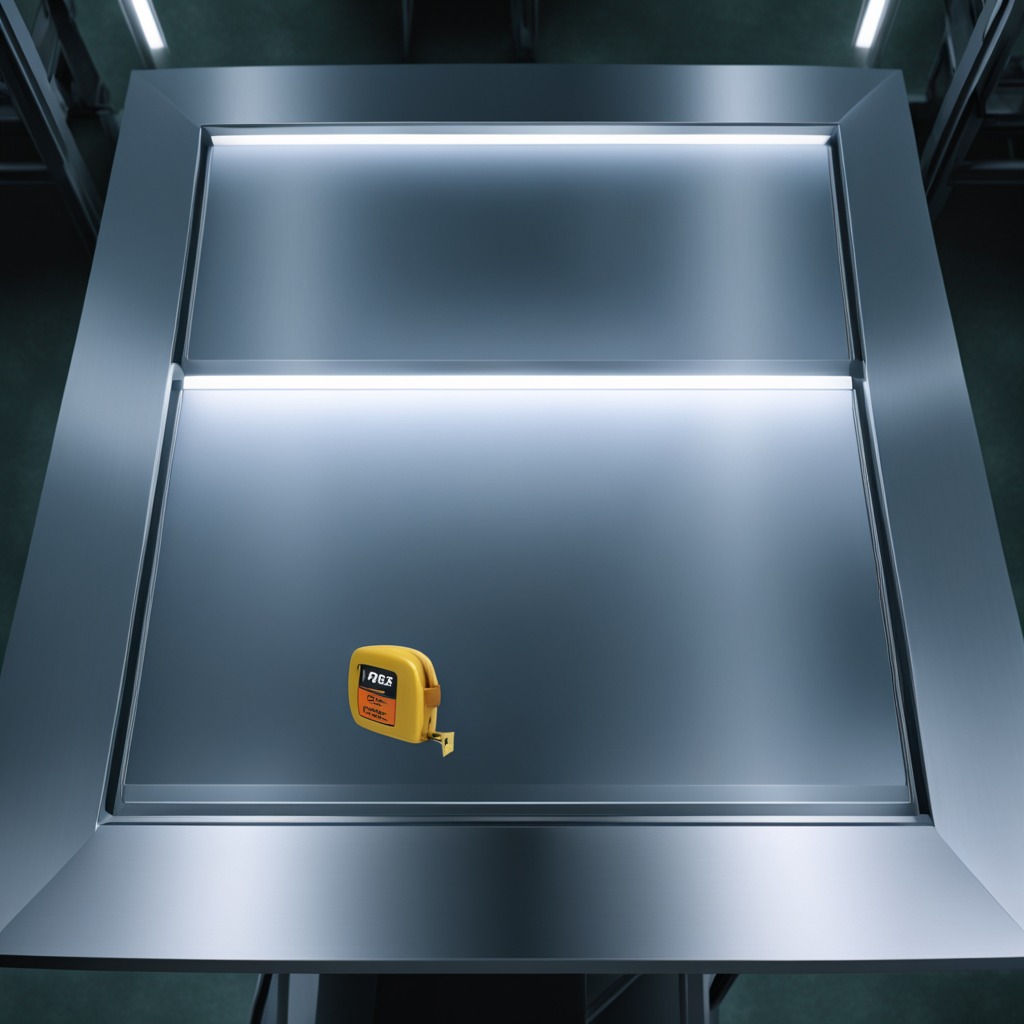
A measuring tape is lying on a metal table in a machine shop under fluorescent lights.